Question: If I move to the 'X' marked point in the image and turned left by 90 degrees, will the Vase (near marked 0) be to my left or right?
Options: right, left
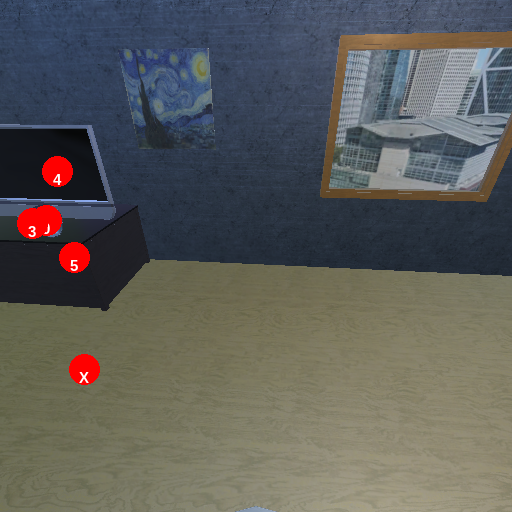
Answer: right